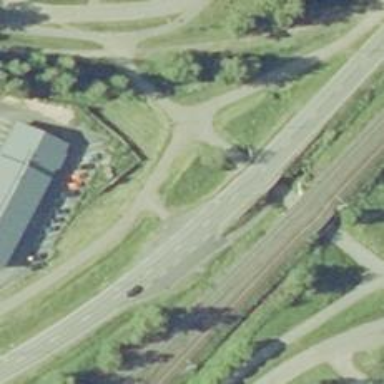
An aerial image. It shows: Asphalt cycleway.